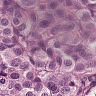
Metastatic tissue present: yes